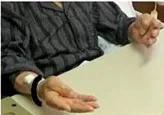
Impairment of in-phase movement. Despite an instruction for simultaneous movement, the patient extended his fingers alternatingly. Index fingers.
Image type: medical_photograph (skin_photograph)